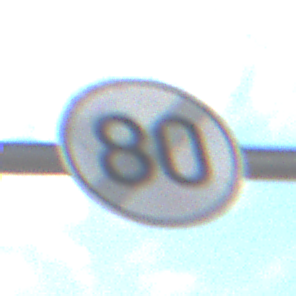
Verkehrszeichen: EndeGeschwindigkeit80
Umgebung: Outdoor, Suburban
Tageszeit: Midday
Wetter: PartlyCloudy
Licht: Natural
Jahreszeit: NotSpecified
Kontrast: HighContrast